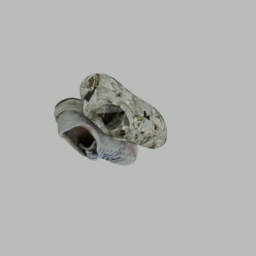
Label: people